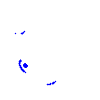
Particle: proton